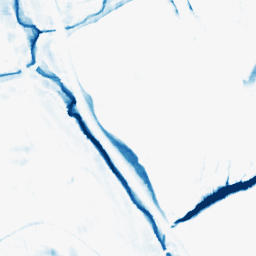
Category: morphological
Decomposition family: morphological_square
Decomposition parameters: operation: closing
size: 15
Upsampling method: sinc_blackman
Upsampling parameters: scale: 2
kernel_size: 8
Upsampling scale: 2